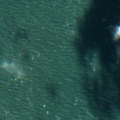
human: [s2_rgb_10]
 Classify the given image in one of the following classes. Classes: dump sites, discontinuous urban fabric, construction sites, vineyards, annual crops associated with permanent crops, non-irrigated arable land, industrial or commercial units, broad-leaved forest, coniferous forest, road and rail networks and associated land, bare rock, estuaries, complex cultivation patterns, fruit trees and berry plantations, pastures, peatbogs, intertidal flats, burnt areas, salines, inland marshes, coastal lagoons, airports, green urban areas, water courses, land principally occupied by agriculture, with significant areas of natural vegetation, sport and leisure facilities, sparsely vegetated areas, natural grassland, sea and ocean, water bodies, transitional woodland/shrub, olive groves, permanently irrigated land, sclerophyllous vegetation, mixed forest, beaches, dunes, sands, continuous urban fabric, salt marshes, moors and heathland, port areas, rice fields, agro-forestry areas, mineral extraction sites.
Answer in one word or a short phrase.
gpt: sea and ocean